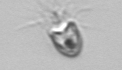
Label: Balanion